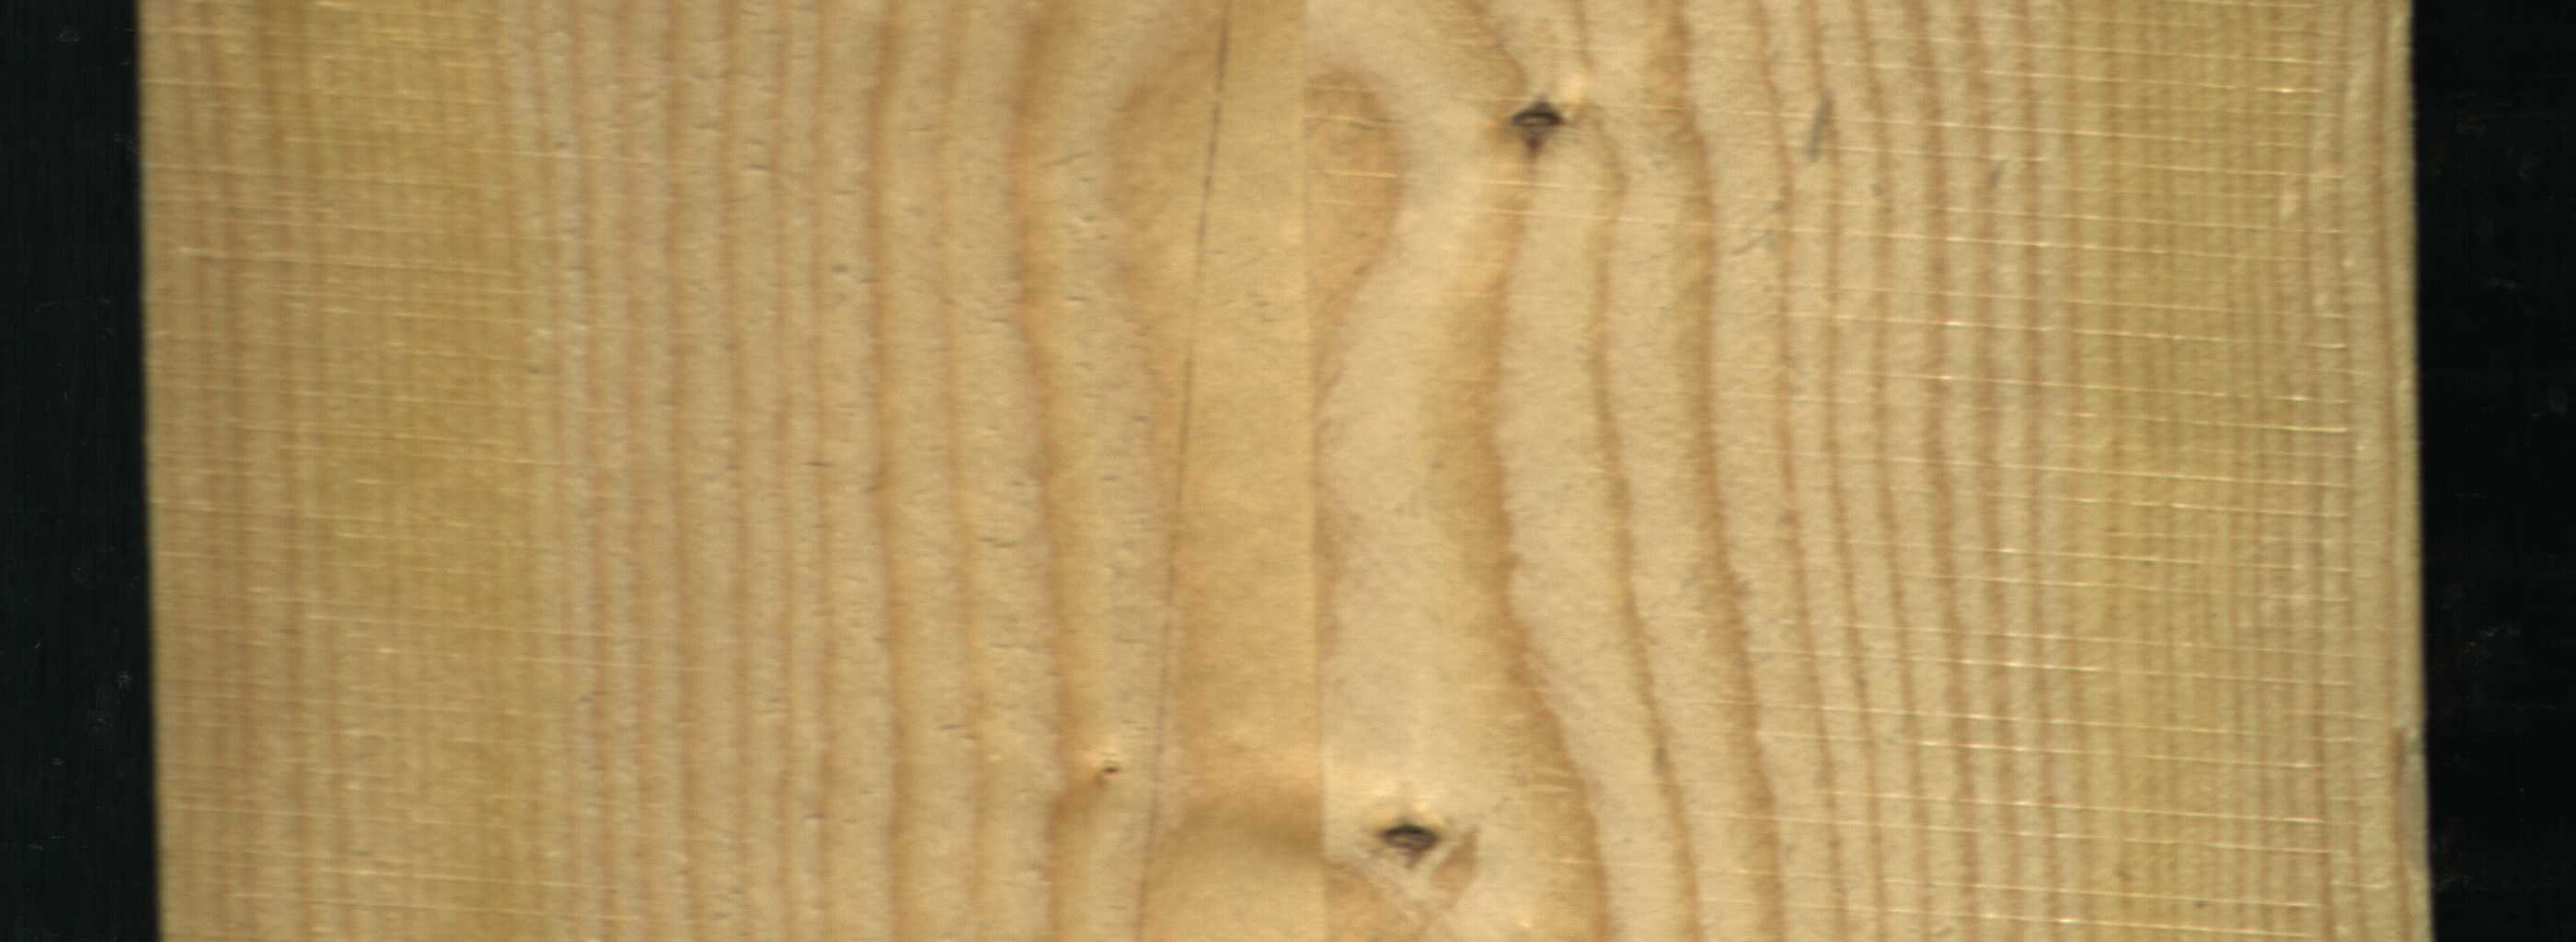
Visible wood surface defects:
Crack
Dead_Knot
Dead_Knot